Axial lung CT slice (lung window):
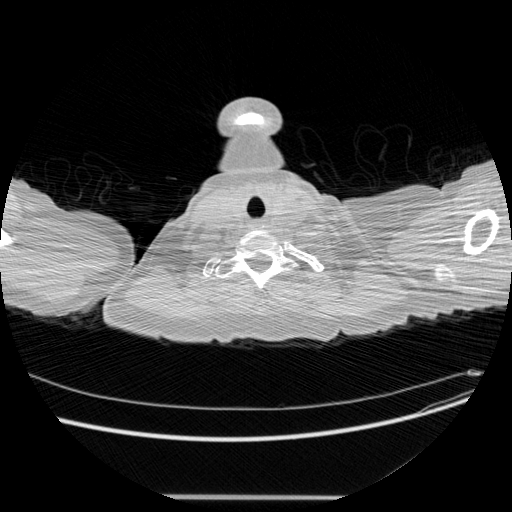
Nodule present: no